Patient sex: M
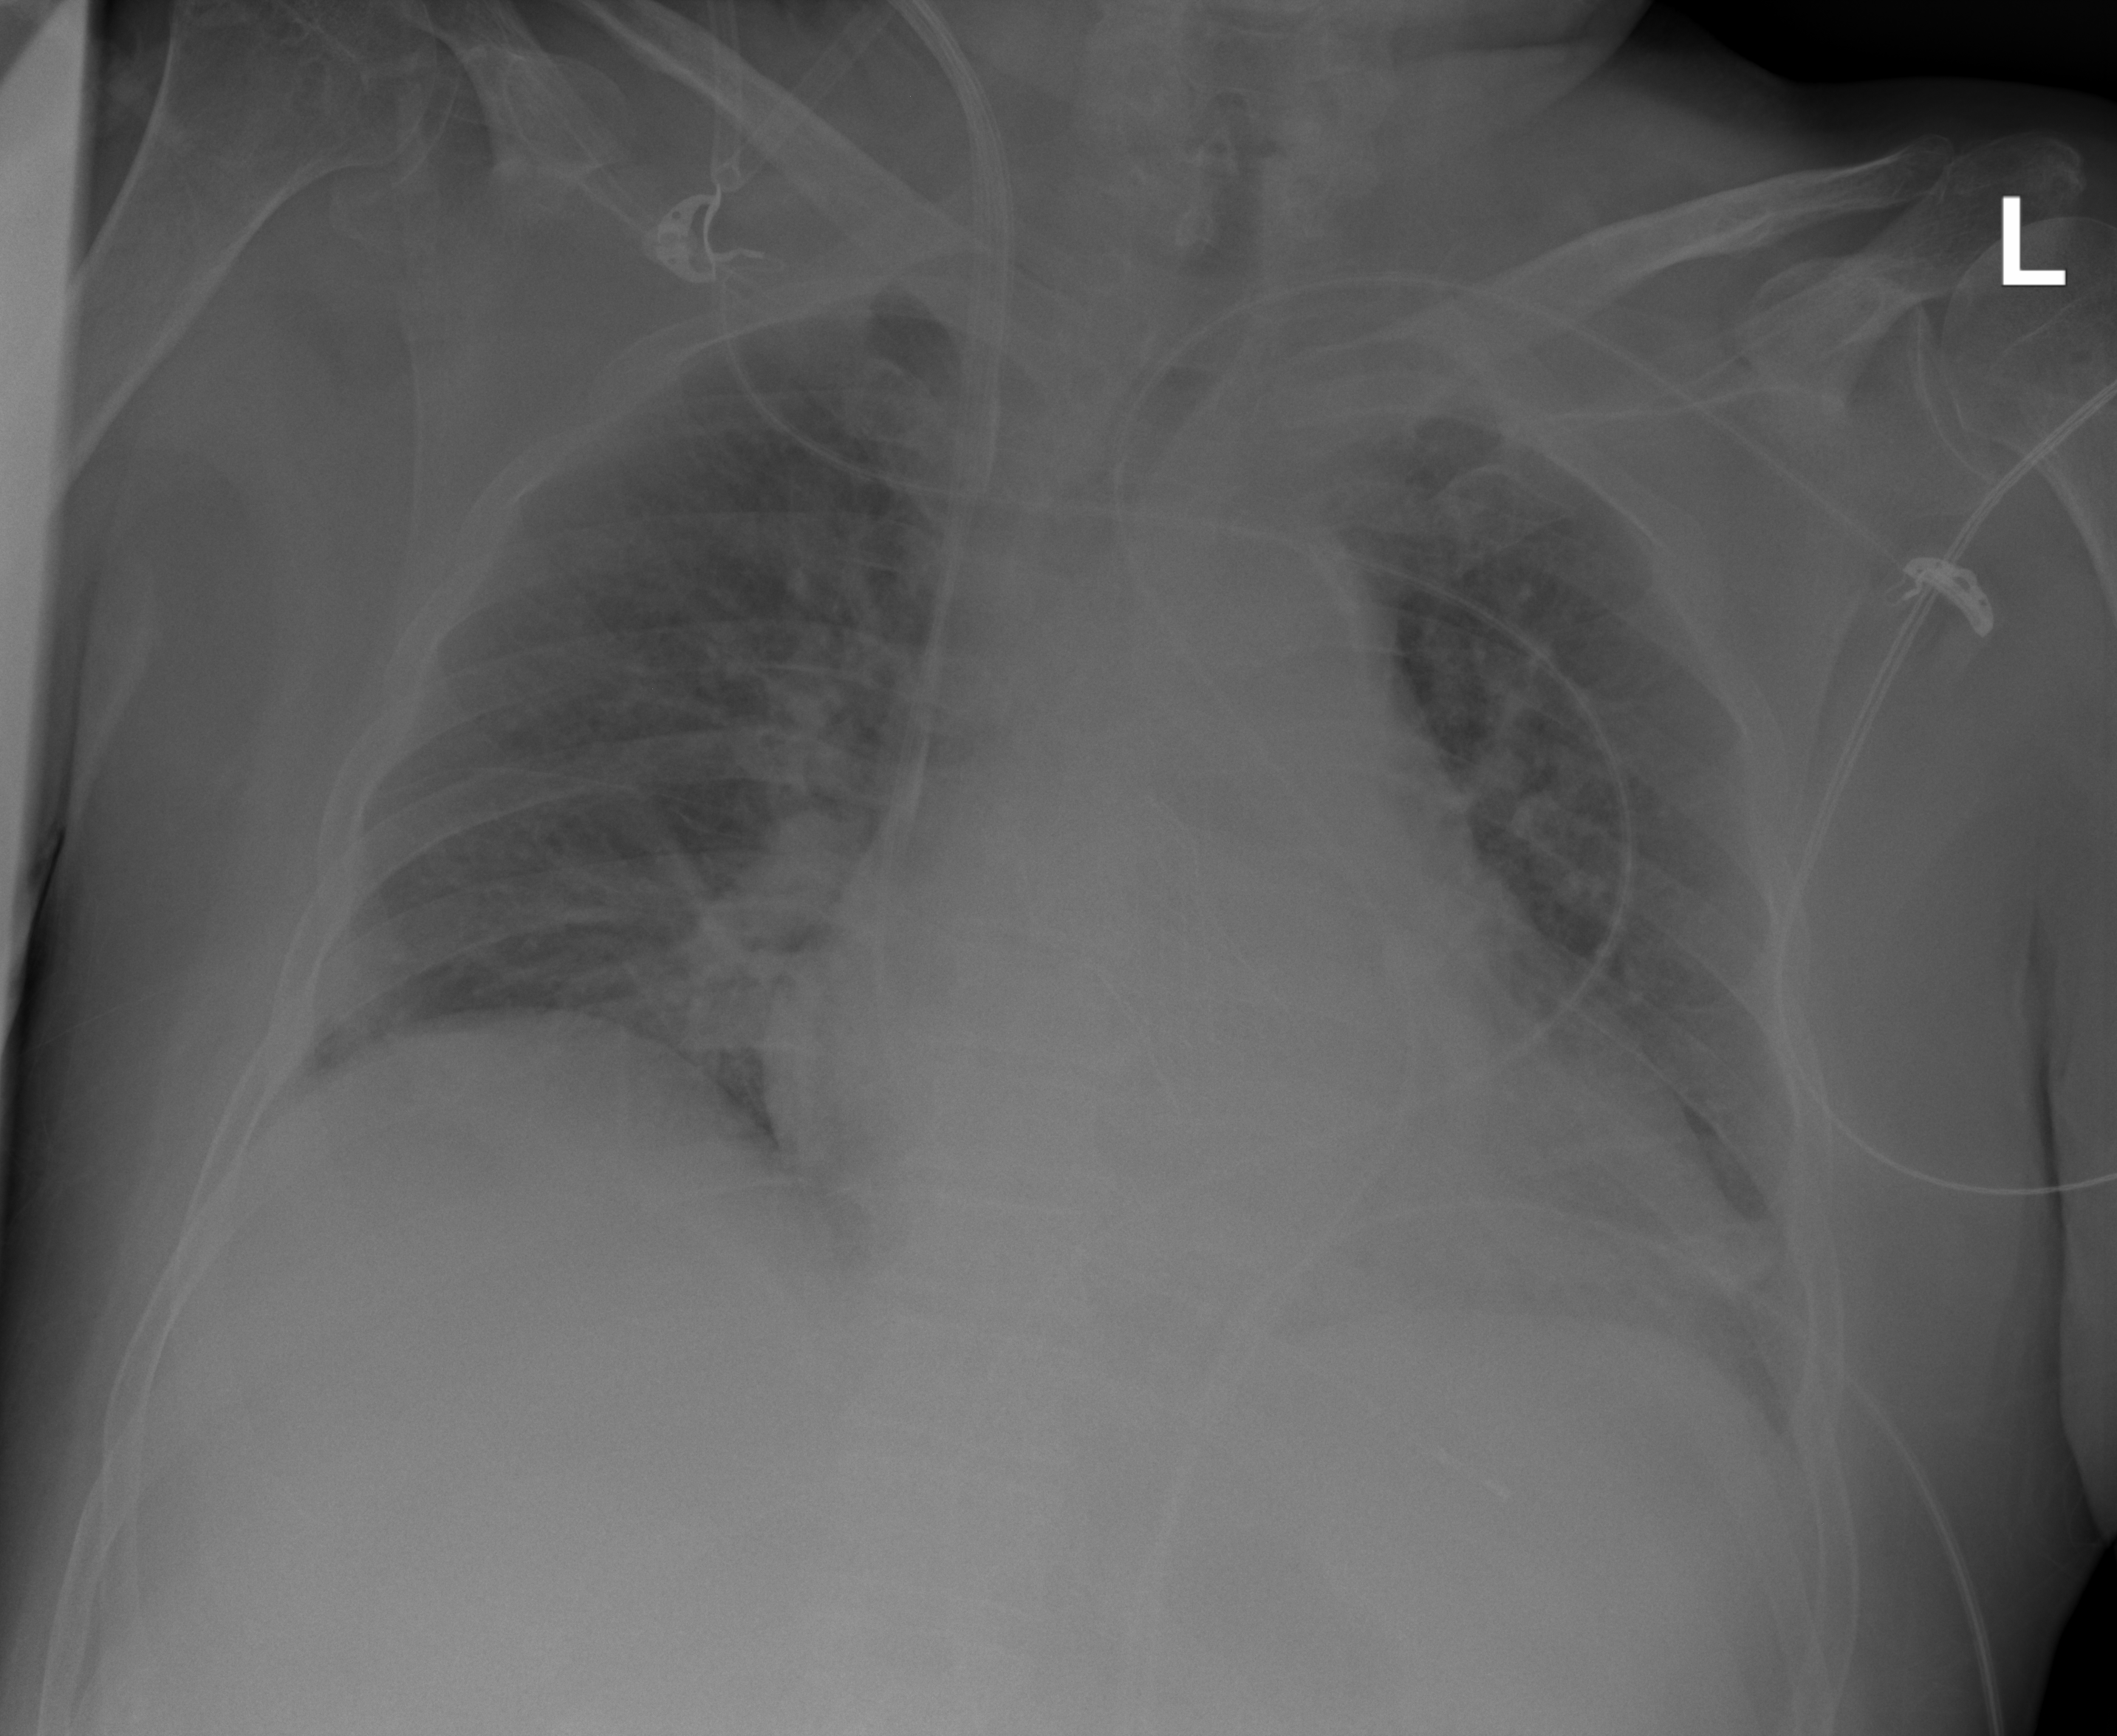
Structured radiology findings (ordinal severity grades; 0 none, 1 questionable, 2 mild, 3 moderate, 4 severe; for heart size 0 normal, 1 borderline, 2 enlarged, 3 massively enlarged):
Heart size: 2
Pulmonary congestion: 2
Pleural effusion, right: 0
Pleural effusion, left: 0
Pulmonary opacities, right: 2
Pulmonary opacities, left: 2
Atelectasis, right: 0
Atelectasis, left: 0